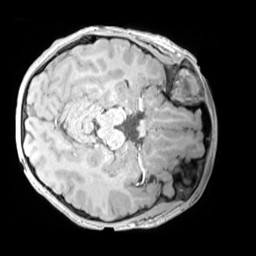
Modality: MP2RAGE
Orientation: axial
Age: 10
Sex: male
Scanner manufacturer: siemens
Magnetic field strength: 3 T
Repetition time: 4 s
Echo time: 0.00303 s